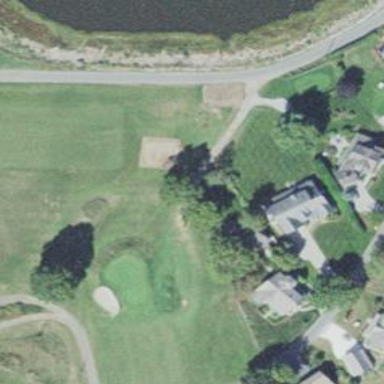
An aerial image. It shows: Path designated for golf carts.